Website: apple
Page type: payment
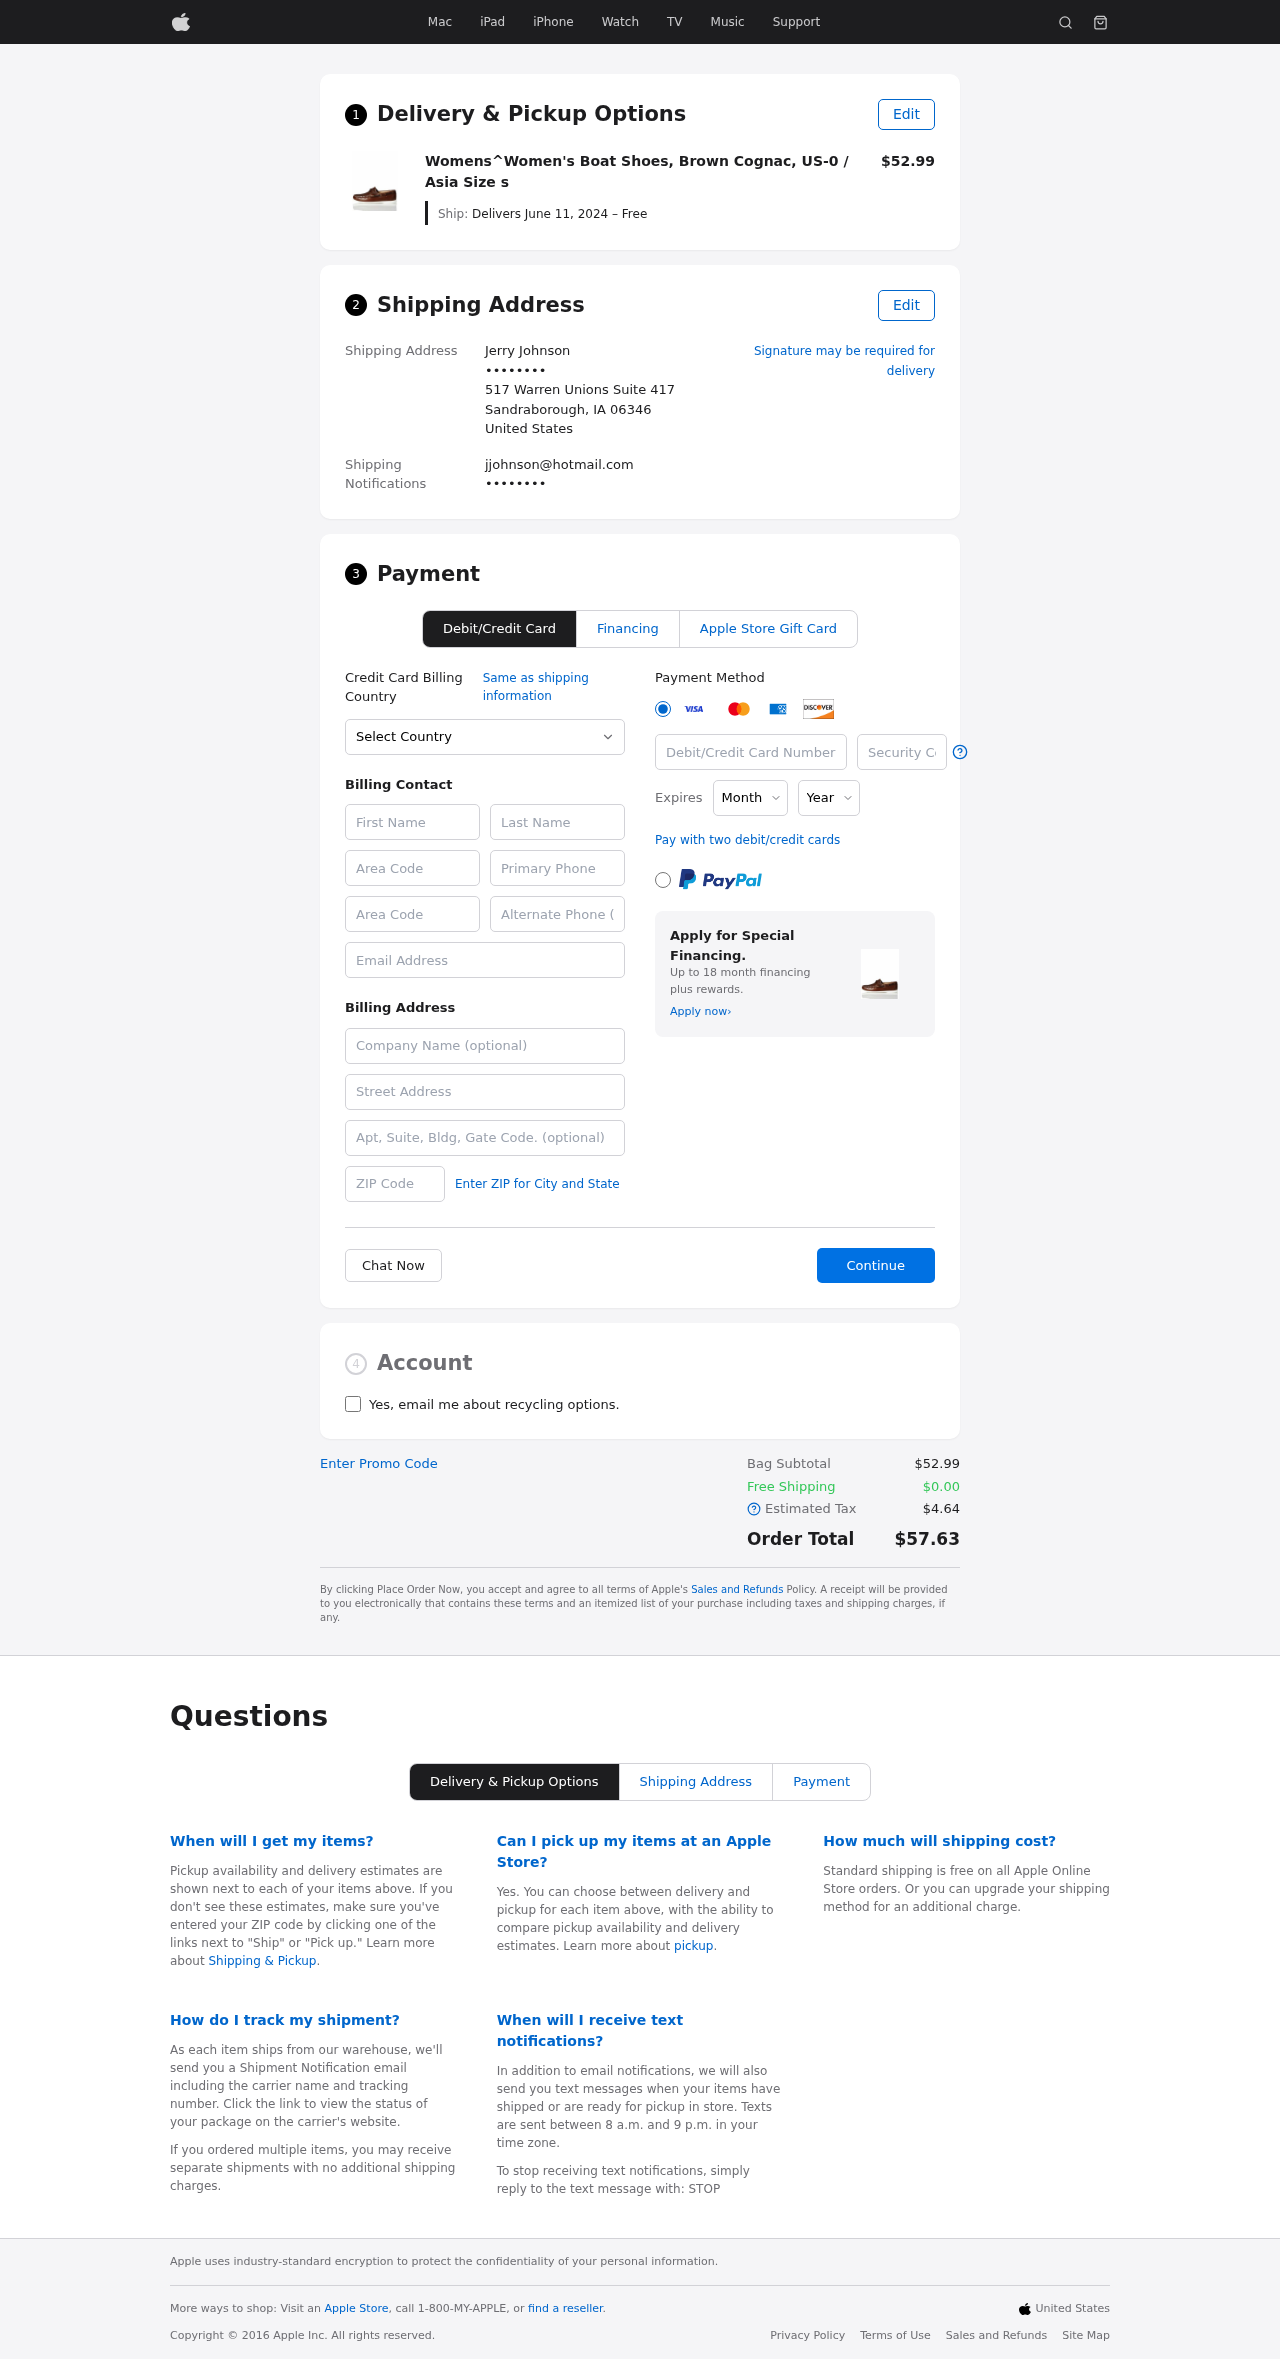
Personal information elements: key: PII_CARD_CVV
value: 1940
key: PII_CARD_EXPIRY_MONTH
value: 06
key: PII_CARD_EXPIRY_YEAR
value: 29
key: PII_CARD_NUMBER
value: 3486 1679 6255 226
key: PII_CITY_STATE_ZIP
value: Sandraborough, IA 06346
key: PII_COUNTRY
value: United States
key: PII_EMAIL
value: jjohnson@hotmail.com
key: PII_EMAIL2
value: jjohnson@hotmail.com
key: PII_FIRSTNAME
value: Jerry
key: PII_FULLNAME
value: Jerry Johnson
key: PII_LASTNAME
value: Johnson
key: PII_PHONE3
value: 9345837829
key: PII_PHONE_AREA
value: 934
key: PII_POSTCODE2
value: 86737
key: PII_SECURITY_CODE
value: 0372
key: PII_STREET
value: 517 Warren Unions Suite 417
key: PII_STREET2
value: Suite 260
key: PII_PHONE
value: ••••••••
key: PII_PHONE2
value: ••••••••
Product elements: key: PRODUCT1_NAME
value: Womens^Women's Boat Shoes, Brown Cognac, US-0 / Asia Size s
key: PRODUCT1_PRICE
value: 52.99
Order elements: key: ORDER_DELIVERY_DATE
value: Delivers June 11, 2024 – Free
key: ORDER_SUBTOTAL
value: $52.99
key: ORDER_SHIPPING_COST
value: $0.00
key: ORDER_TAX
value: $4.64
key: ORDER_TOTAL
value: $57.63